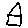
Label: house